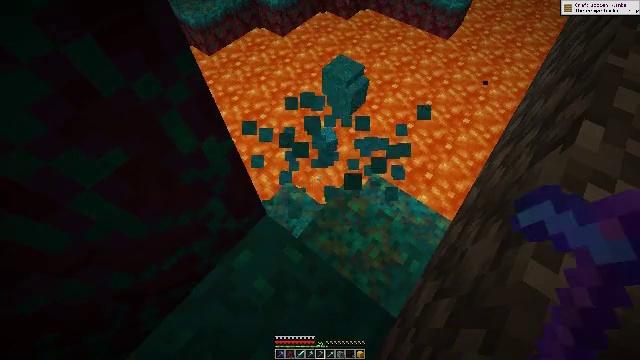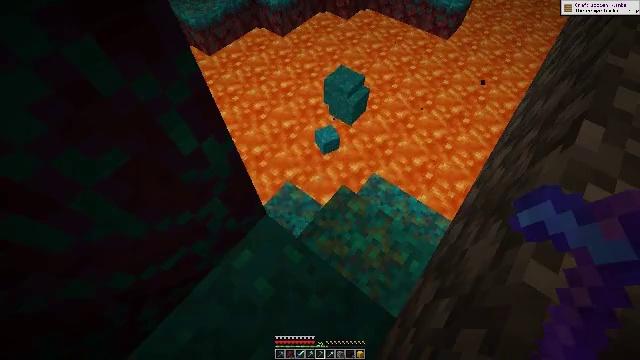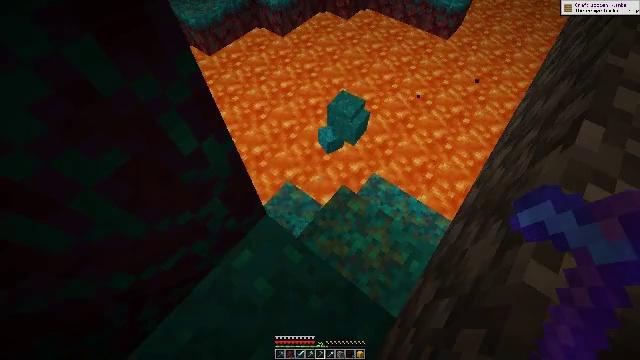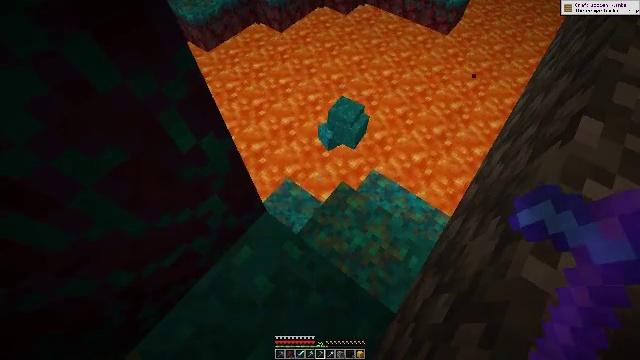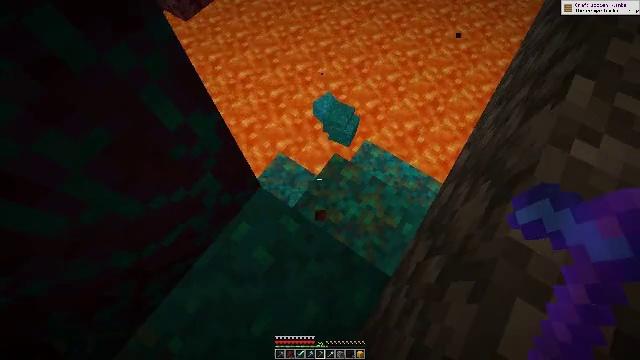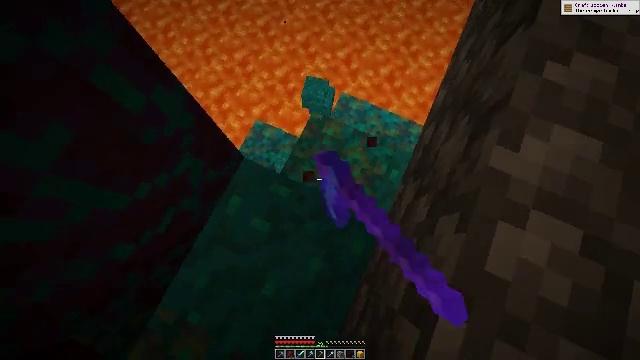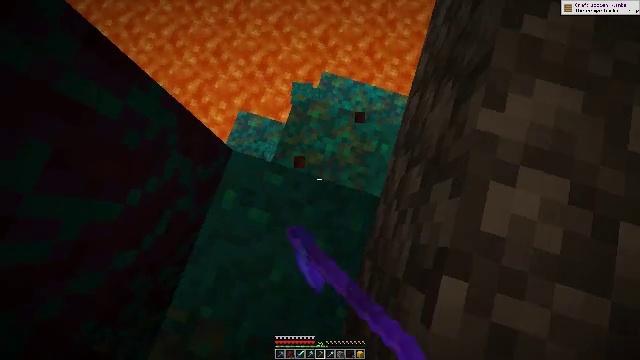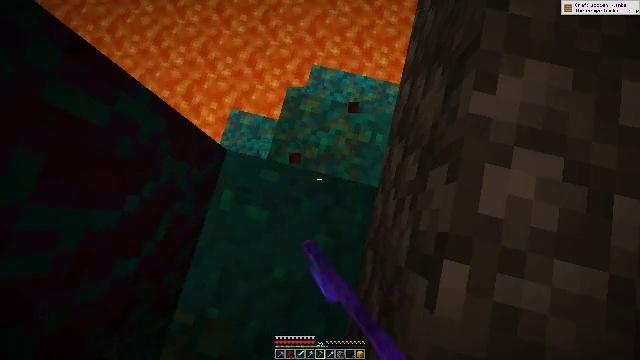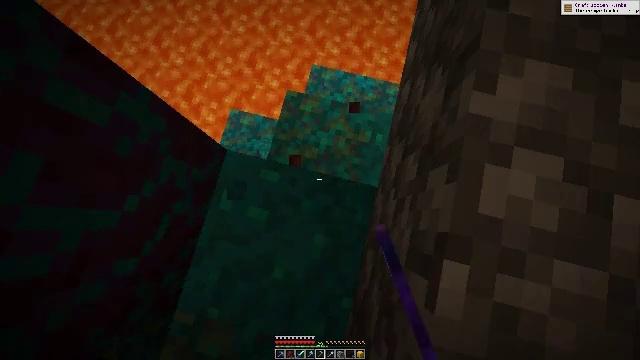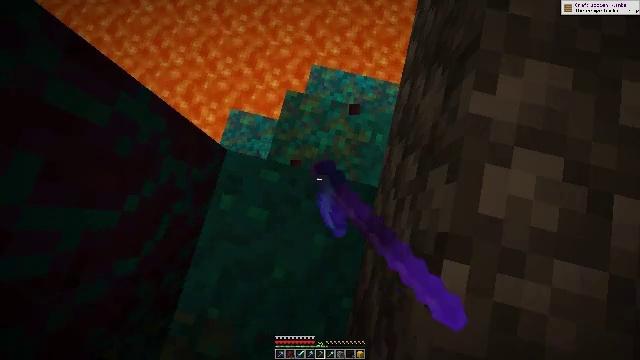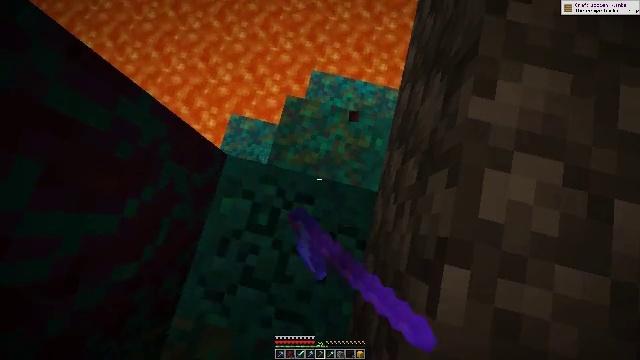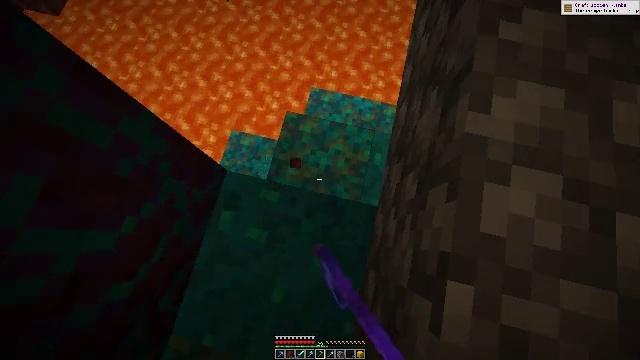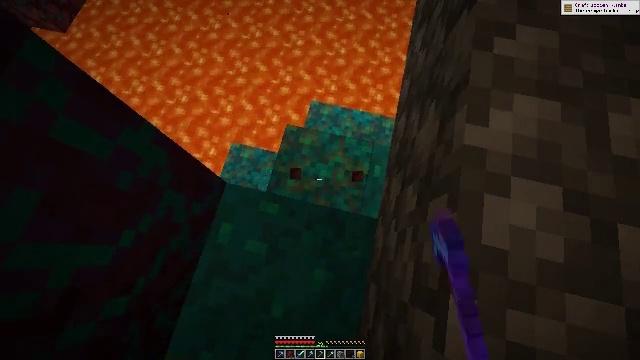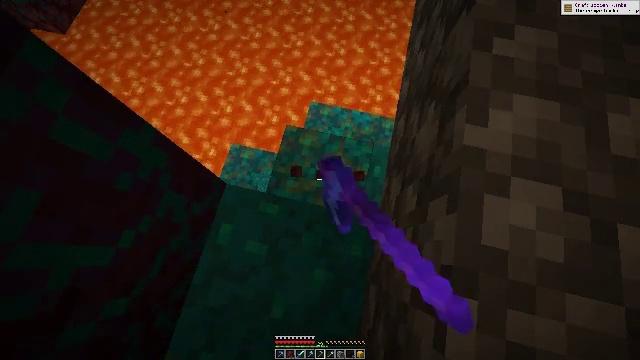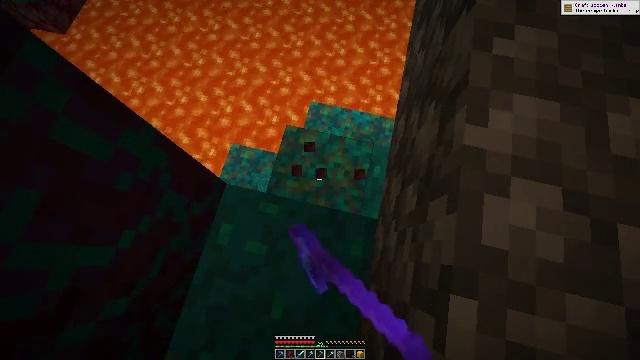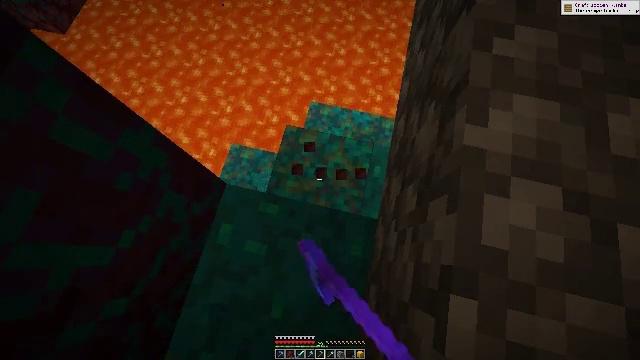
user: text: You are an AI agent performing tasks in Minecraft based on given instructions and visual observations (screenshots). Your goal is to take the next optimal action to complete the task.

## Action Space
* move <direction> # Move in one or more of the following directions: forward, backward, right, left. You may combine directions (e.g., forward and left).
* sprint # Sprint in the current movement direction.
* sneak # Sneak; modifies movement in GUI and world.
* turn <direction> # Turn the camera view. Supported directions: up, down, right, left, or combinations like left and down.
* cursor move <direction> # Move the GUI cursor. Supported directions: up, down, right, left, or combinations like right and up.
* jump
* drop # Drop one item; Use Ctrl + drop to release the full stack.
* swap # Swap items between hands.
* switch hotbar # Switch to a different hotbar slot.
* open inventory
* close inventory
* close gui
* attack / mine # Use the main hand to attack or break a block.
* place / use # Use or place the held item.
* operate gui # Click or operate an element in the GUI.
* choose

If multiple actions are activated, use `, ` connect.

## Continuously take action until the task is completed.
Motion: motion action
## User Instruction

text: Gather warped stem with an axe.
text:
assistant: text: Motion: attack / mine
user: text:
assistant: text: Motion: attack / mine
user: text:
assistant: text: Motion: attack / mine
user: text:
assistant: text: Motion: turn right and down, attack / mine
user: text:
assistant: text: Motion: turn right and down, attack / mine
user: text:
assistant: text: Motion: turn right and down, attack / mine
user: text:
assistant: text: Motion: turn right and down, attack / mine
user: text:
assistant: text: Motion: attack / mine
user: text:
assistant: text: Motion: attack / mine
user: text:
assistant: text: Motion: turn up, attack / mine
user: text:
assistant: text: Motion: turn up, attack / mine
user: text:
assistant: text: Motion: turn up, attack / mine
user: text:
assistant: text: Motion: attack / mine
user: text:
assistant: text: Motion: attack / mine
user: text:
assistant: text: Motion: attack / mine
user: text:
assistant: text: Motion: attack / mine
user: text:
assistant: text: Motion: attack / mine
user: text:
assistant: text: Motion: no_op
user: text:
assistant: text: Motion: no_op
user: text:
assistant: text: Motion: no_op
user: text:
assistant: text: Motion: turn left and up
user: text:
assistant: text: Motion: turn left and up
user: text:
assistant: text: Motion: turn left and up
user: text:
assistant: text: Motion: turn left and up
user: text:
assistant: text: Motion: turn left
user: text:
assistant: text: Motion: turn left
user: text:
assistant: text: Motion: turn left
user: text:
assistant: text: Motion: turn left and up
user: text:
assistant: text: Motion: turn left and up
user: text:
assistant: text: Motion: no_op